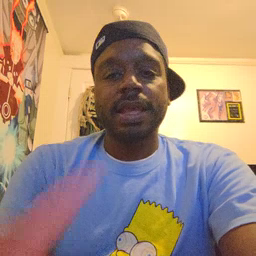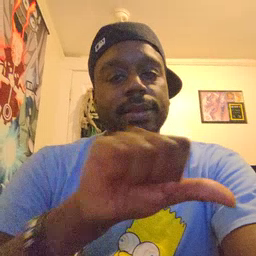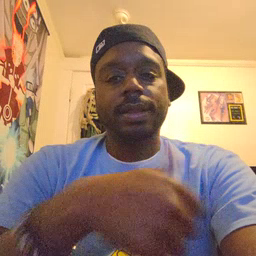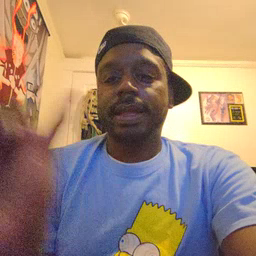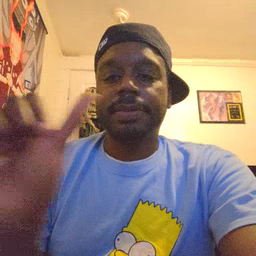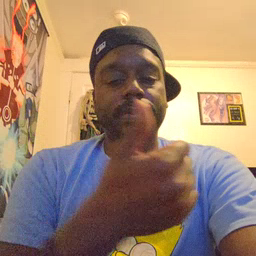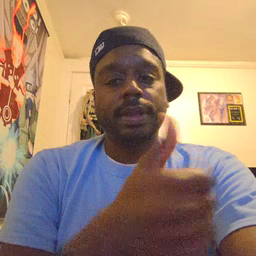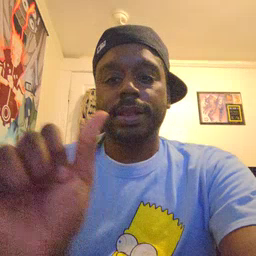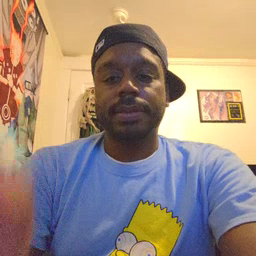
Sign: any